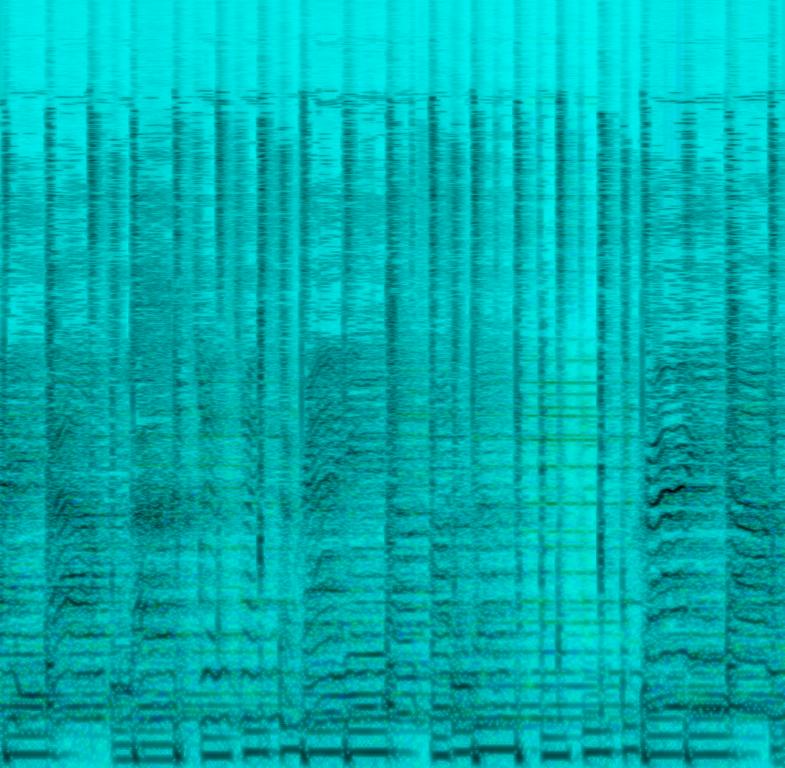
This song contains a male voice singing sounding sad. Drum and percussion are playing a reggae rhythm along with two e-guitars playing. One a melody panned to the right side of the speakers and another short rhythmic strokes as a rhythmic element. The bass is playing its own melody. This song may be playing at a live concert.